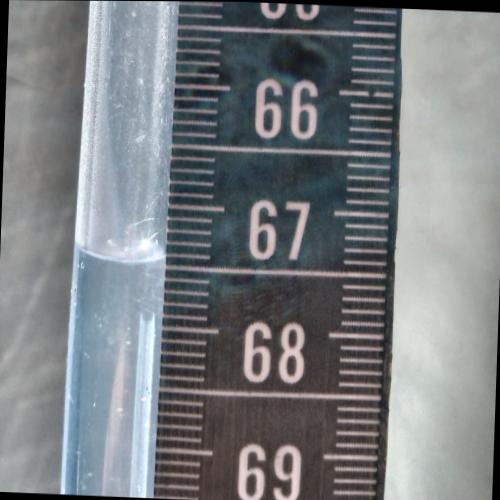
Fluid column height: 67.4 cm